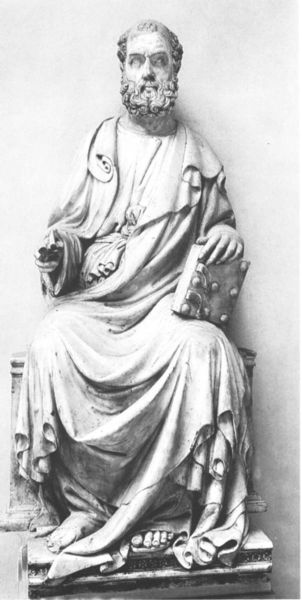
Titel: Der Evangelist Markus
Künstler: Niccolò di Pietro Lamberti
Institution: Florenz, Museo dell’Opera del Duomo
Schlagwörter: fuß, hand, kopf, mann, umhang, sitzen, finger, marmor, stuhl, weiss, bart, falten, halten, sockel, stein, kirche, gewand, mantel, stoff, locken, skulptur, statue, bank, hocker, sitzt, faltenwurf, plastik, knie, zehen, buch, religion, kunst, sandale, antik, toga, mittelalter, heiliger, grieche, prophet, anitk, beschädigt, evangelist, umhangg, berühmt, skola